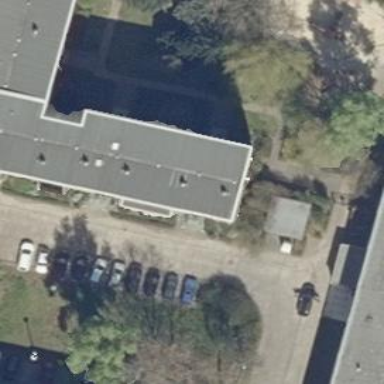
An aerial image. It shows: Flat-roofed apartment building.